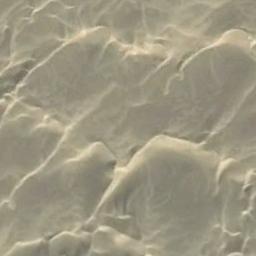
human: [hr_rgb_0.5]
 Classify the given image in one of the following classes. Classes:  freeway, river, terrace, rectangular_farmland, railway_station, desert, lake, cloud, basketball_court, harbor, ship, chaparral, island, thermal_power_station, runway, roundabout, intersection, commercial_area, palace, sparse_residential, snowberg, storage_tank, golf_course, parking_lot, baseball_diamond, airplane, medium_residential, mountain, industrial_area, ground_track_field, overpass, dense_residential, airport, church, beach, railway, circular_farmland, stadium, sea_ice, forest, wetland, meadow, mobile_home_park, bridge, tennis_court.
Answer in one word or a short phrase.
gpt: desert